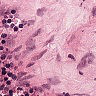
Metastatic tissue present: no